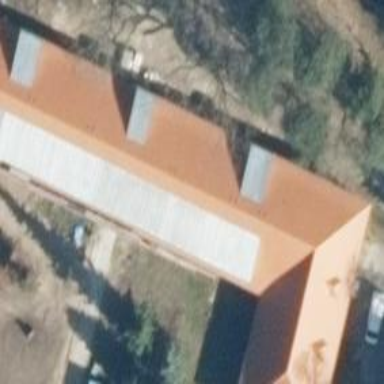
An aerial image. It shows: Hospital building.